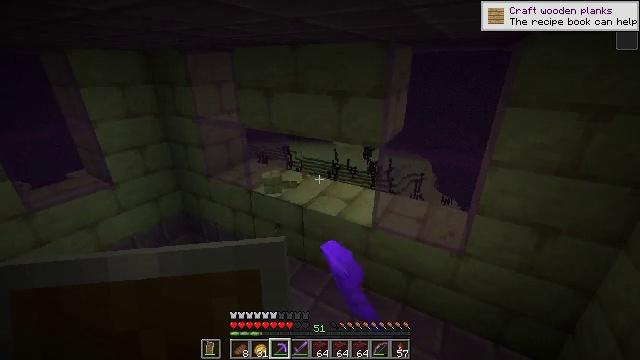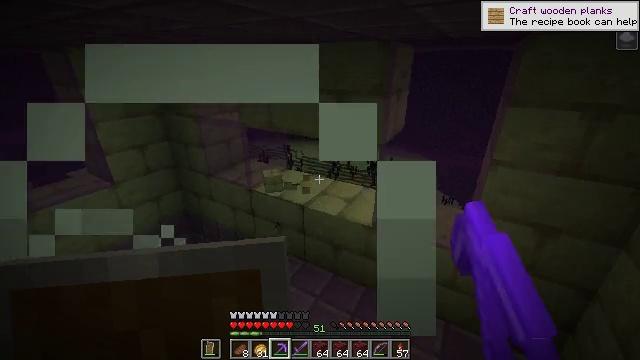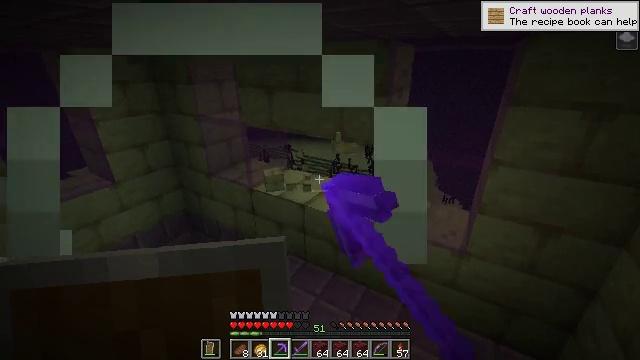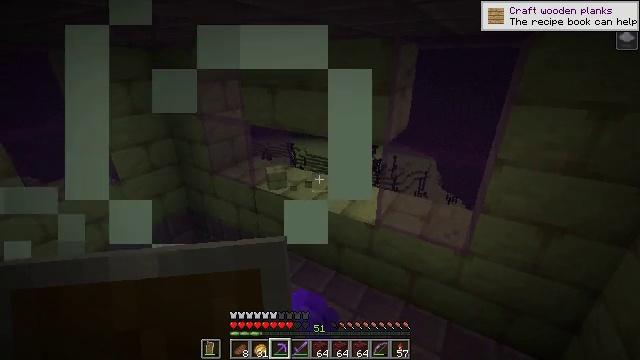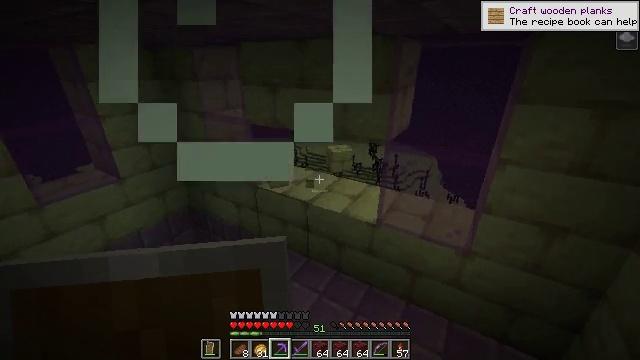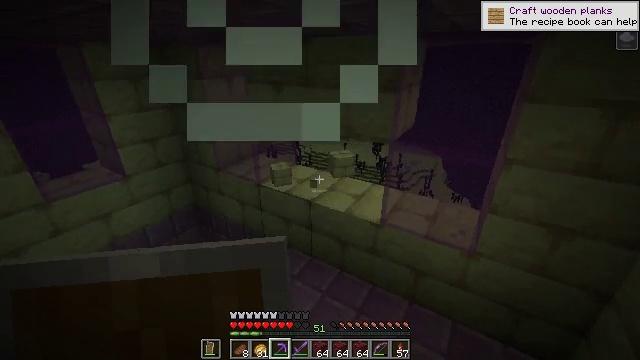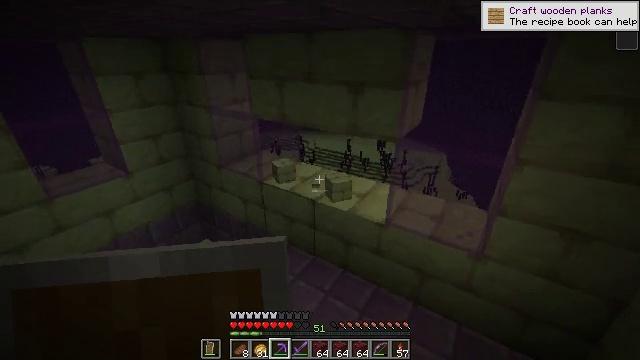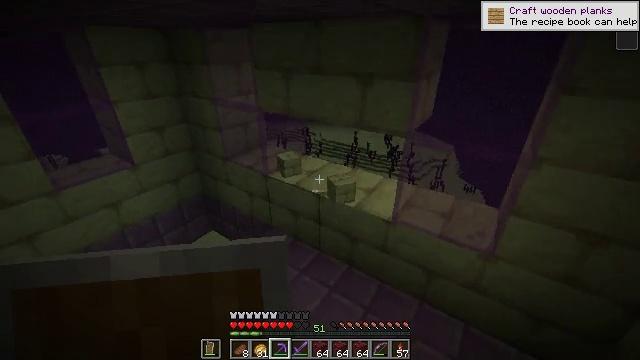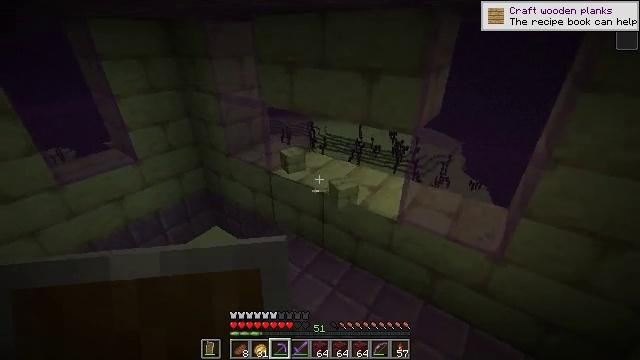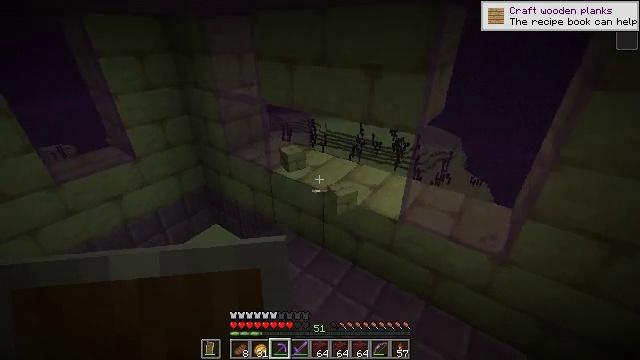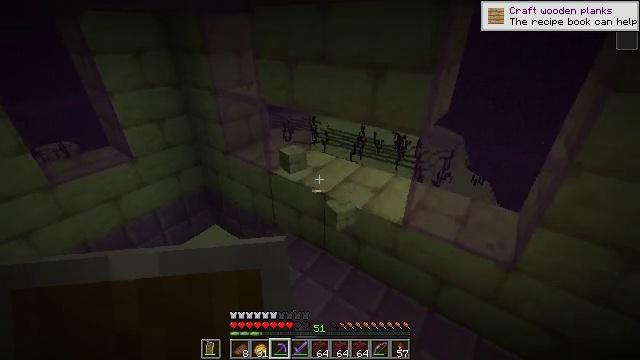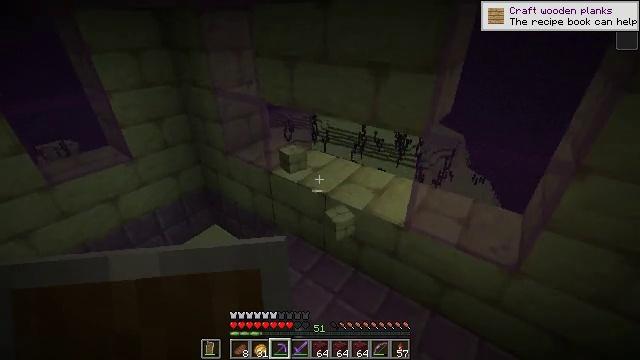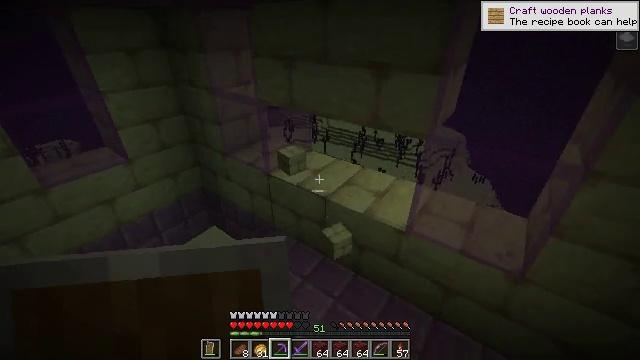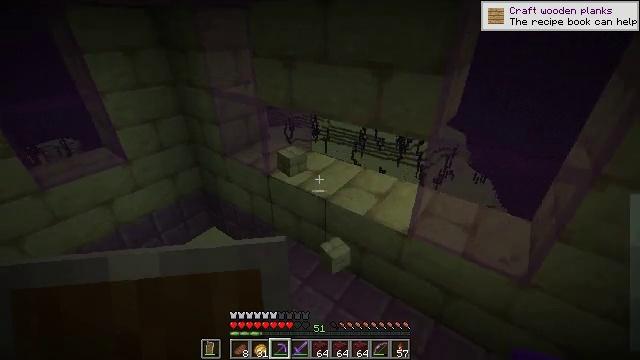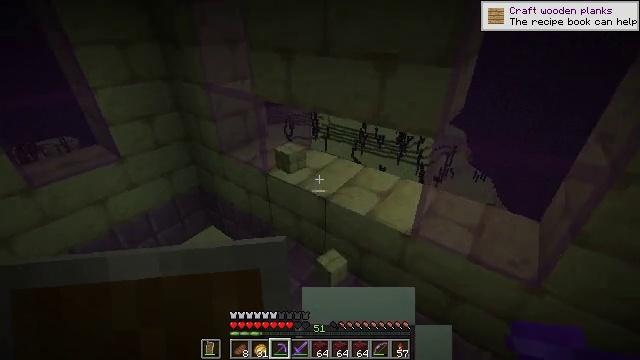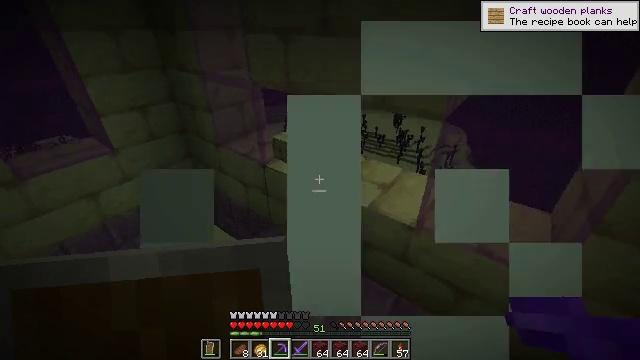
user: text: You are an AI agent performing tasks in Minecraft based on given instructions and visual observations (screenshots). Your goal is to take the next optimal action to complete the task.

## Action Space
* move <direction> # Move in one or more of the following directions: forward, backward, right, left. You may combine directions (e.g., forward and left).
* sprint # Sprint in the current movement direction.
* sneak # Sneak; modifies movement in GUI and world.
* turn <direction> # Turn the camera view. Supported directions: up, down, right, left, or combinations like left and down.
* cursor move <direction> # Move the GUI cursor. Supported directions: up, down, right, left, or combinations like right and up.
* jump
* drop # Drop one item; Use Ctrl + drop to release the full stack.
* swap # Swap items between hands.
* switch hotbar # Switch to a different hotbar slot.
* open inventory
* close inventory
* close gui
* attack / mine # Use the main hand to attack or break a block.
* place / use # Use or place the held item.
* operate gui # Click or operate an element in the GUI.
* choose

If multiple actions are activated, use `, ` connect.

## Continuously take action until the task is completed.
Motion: motion action
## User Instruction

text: Break the end stone bricks.
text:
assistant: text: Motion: attack / mine
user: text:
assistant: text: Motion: no_op
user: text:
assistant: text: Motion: no_op
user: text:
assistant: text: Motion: move forward
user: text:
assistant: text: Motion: move forward
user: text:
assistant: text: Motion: move forward
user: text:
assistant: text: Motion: move forward, turn left and down
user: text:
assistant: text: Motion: move forward, turn left and down
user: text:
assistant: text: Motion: move forward
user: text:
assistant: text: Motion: no_op
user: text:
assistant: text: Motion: no_op
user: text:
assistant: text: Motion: no_op
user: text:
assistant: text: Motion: no_op
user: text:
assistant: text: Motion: no_op
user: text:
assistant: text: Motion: no_op
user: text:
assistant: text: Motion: no_op
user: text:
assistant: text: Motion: no_op
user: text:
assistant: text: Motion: no_op
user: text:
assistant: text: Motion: move right, attack / mine
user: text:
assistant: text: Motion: move right, attack / mine
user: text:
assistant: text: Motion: move right, turn left, attack / mine
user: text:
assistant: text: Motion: turn left, attack / mine
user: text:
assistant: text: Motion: turn left, attack / mine
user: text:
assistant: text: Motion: turn left, attack / mine
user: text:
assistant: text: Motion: turn up, attack / mine
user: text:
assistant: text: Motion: attack / mine
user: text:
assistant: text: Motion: attack / mine
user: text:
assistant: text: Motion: attack / mine
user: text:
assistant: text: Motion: attack / mine
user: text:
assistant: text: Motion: turn left, attack / mine